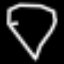
Label: diamond